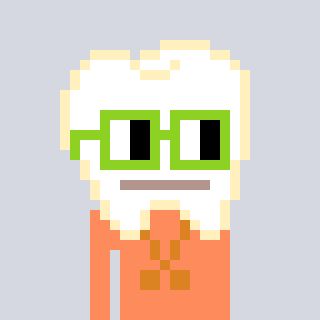
a pixel art character with square light green glasses, a tooth-shaped head and a peachy-colored body on a cool background